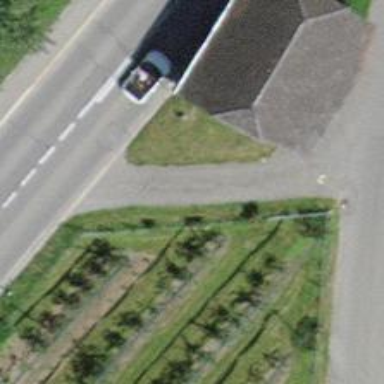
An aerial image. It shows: Barn.